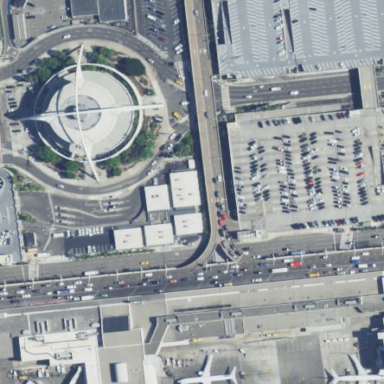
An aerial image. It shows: Historic commercial building with dome-shaped roof.